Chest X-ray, PA view. Patient: 67 years old, sex M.
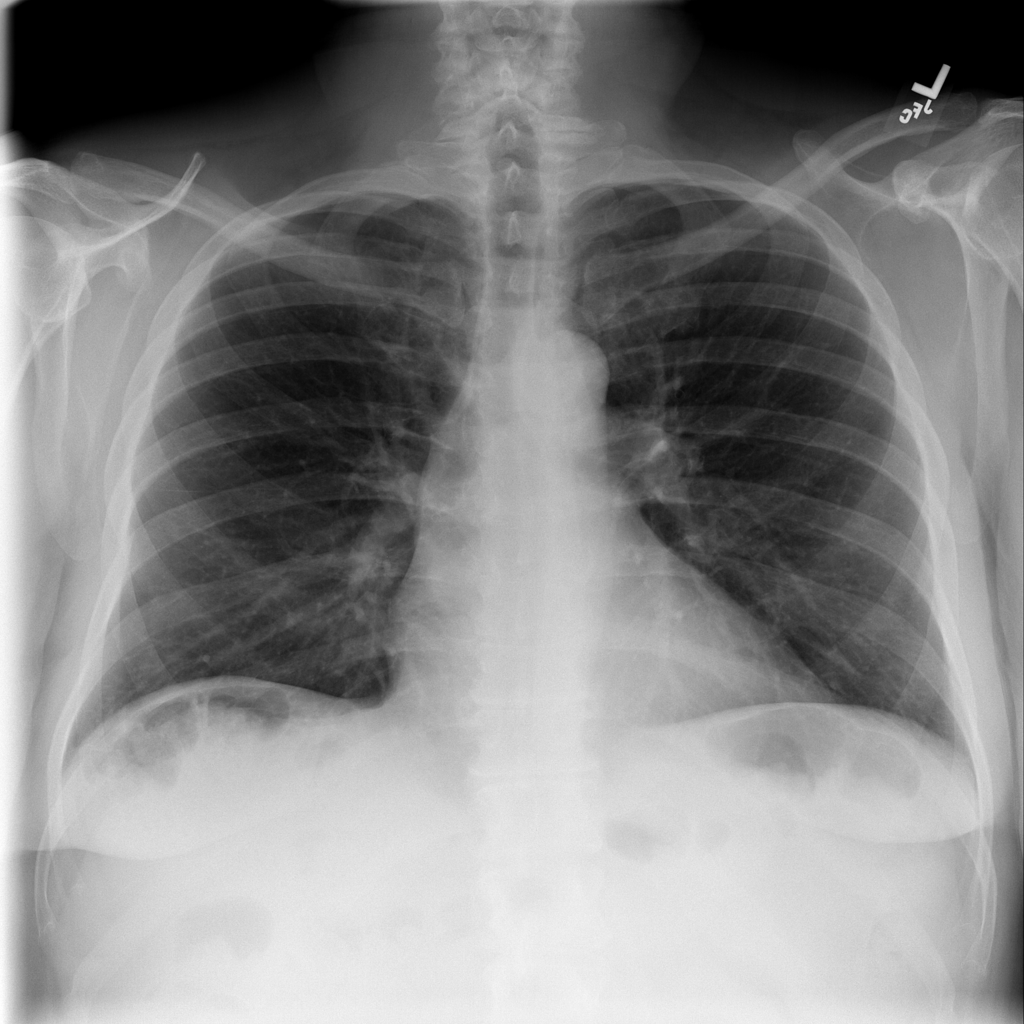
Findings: No Finding